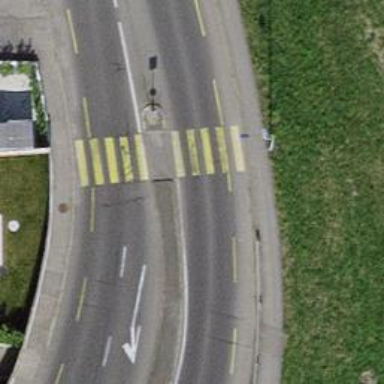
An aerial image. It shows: Zebra crossing on the road.